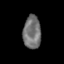
Tissue: skin
Cell type: Epithelial cells
Senescence score: 0.2464
Nuclear area (px): 579
Mean DAPI intensity: 113.781